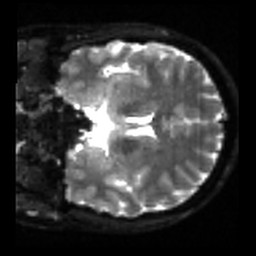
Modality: sbref
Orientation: coronal
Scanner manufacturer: siemens
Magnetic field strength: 3 T
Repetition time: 4 s
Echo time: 0.0594 s